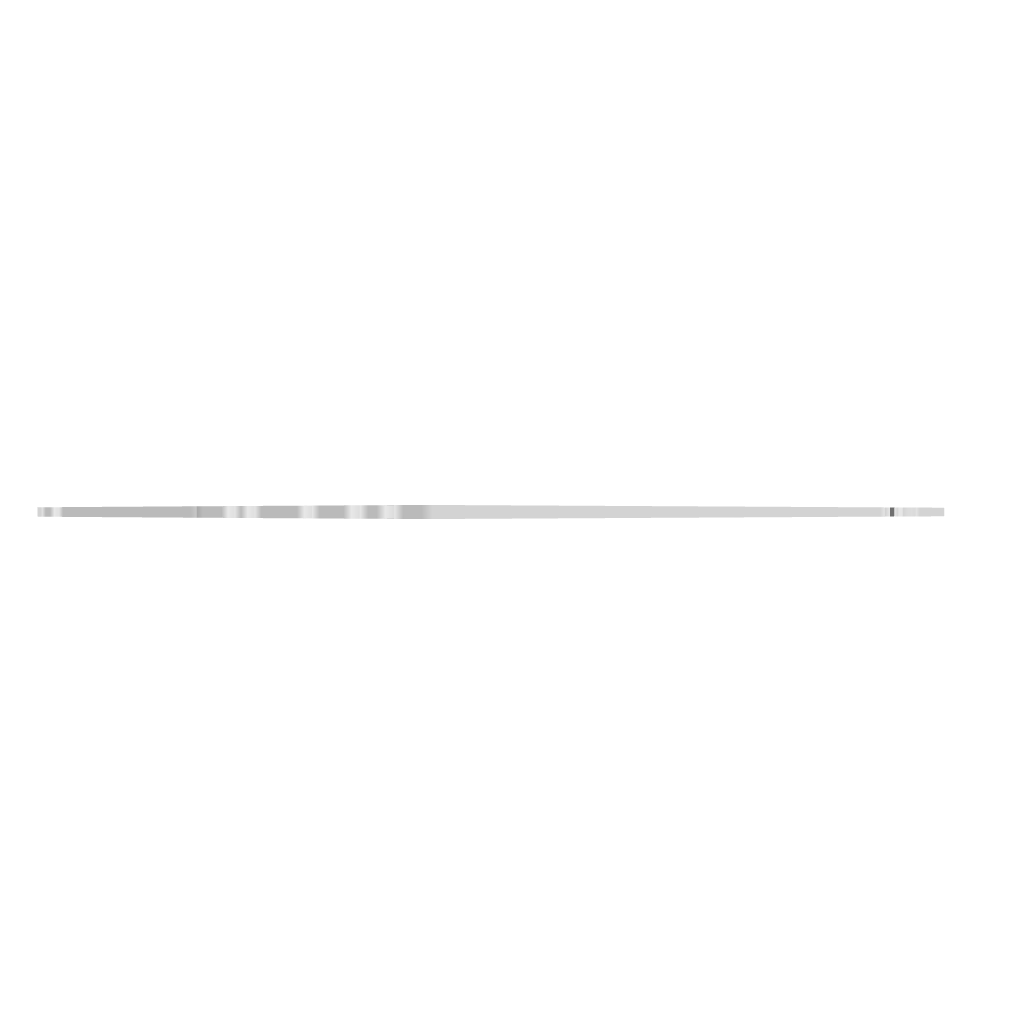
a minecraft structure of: nothing usefull trash